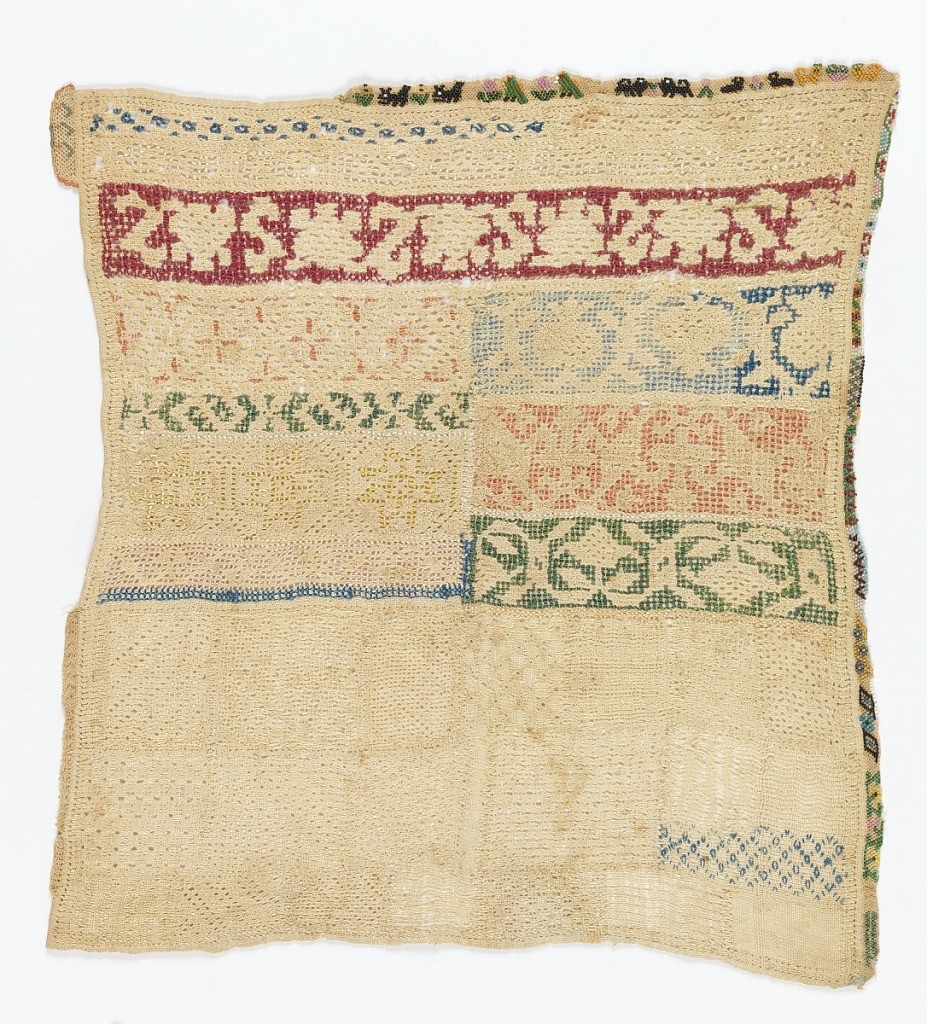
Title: Band sampler
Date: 19th century
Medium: silk on linen, glass beads Technique: embroidered on plain weave
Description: Drawnwork sampler with beadwork edge showing pairs of animals with flowers, and bands of multicolored silk embroidery on linen.